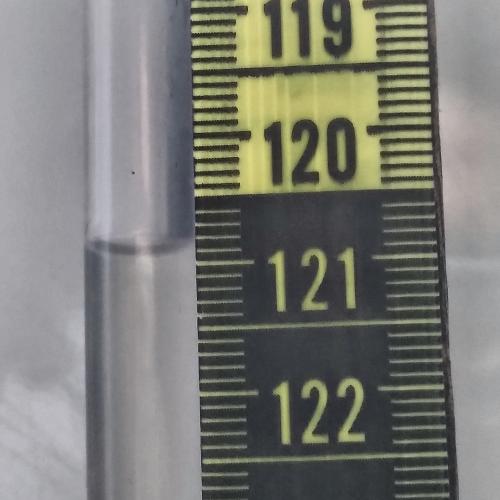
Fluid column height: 120.9 cm